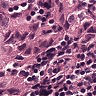
Metastatic tissue present: yes